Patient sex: M
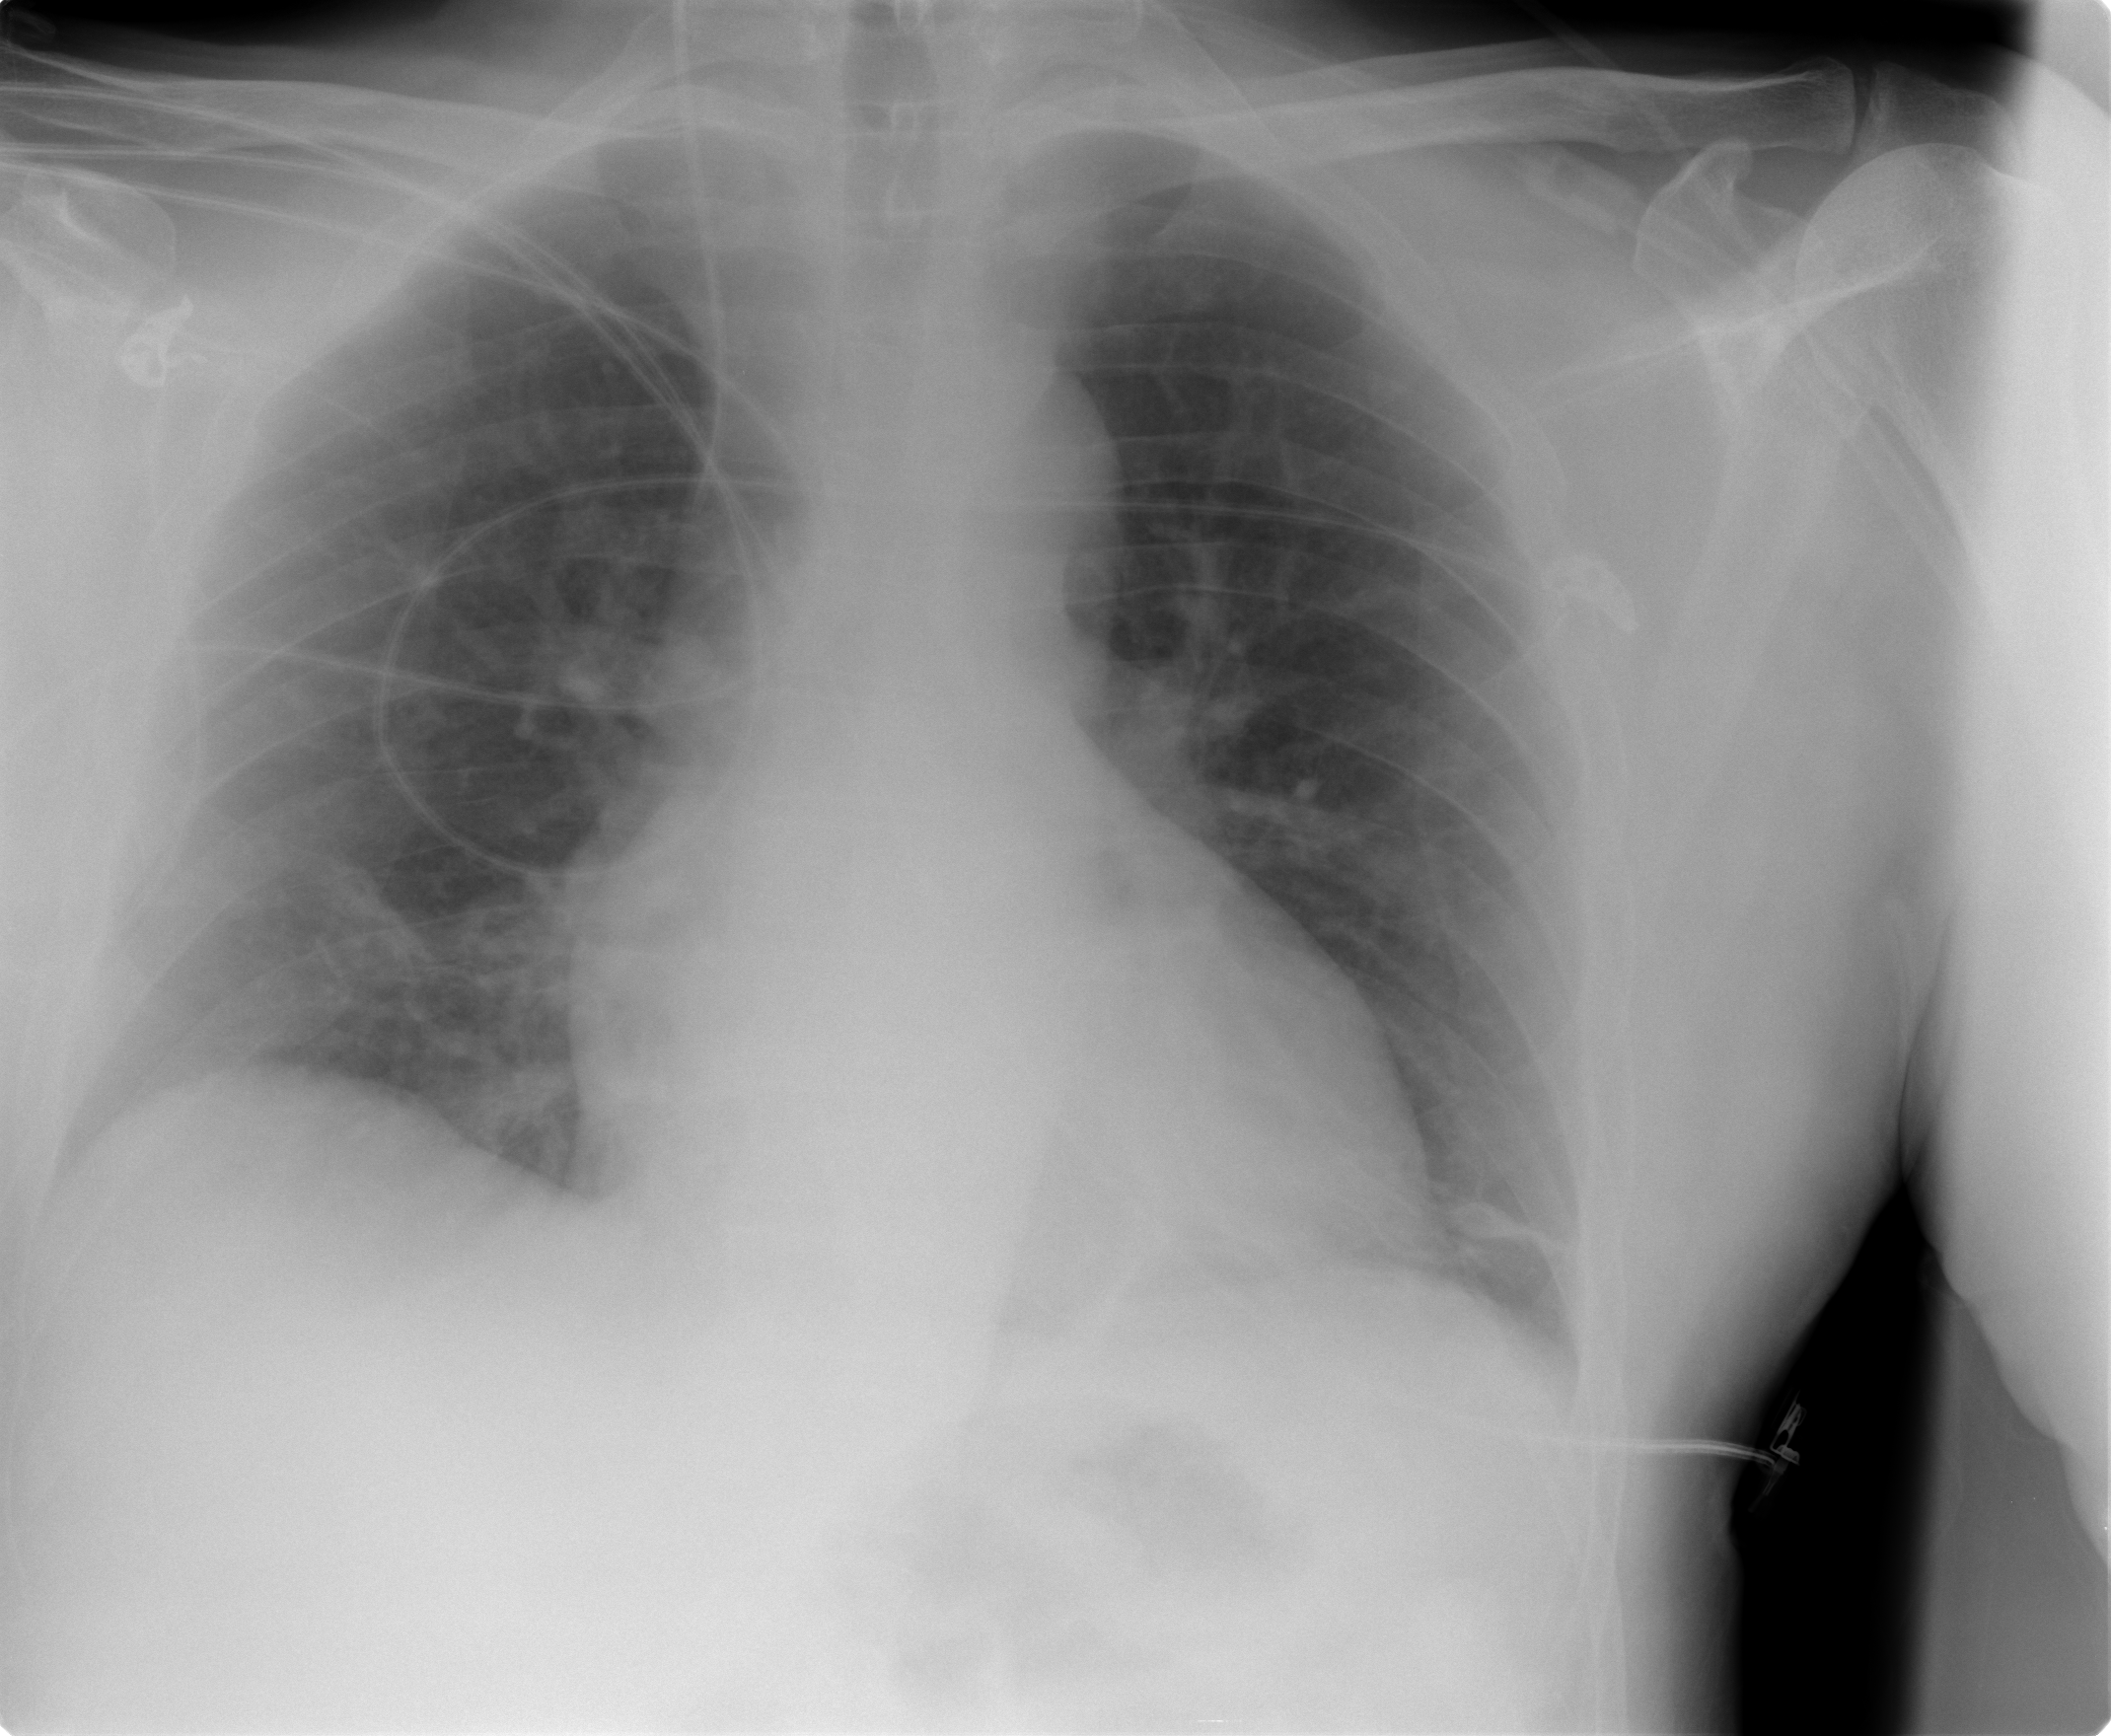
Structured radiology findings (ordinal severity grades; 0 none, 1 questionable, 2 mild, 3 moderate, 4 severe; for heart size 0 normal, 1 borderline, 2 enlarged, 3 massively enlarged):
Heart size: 0
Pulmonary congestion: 0
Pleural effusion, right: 0
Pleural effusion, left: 0
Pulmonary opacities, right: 0
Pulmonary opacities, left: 0
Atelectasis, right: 0
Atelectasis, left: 2